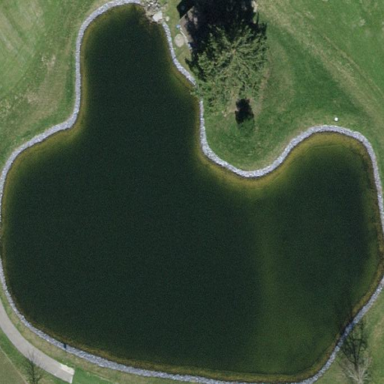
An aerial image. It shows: Water hazard in golf course. The hazard is natural water feature.